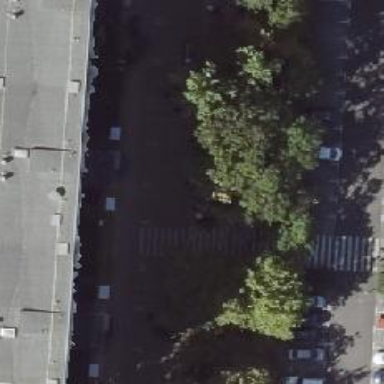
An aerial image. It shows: Marked zebra crossing on the road.